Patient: sex M, age 58
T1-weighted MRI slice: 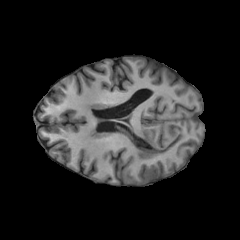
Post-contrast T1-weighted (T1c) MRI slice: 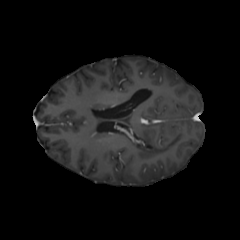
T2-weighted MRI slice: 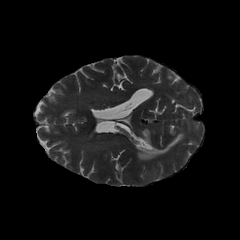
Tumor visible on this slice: yes
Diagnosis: Glioblastoma, IDH-wildtype
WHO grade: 4